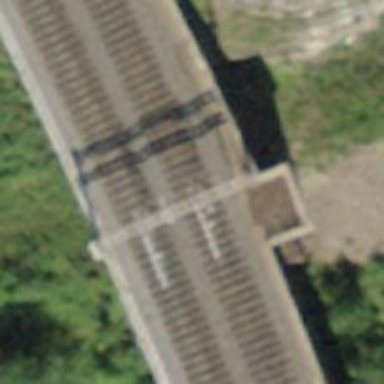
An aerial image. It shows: Bridge with single railway track electrified by contact line.